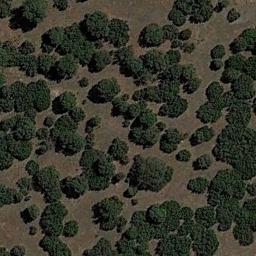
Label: chaparral